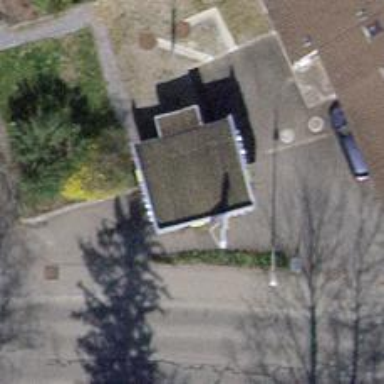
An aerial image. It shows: Fuel station.